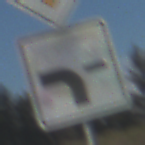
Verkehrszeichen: VerlaufVorfahrtsstrasse6
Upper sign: Vorfahrtsstrasse
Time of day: MorningAfternoon
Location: Outdoor (Nature)
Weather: PartlyCloudy
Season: NotSpecified
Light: Natural